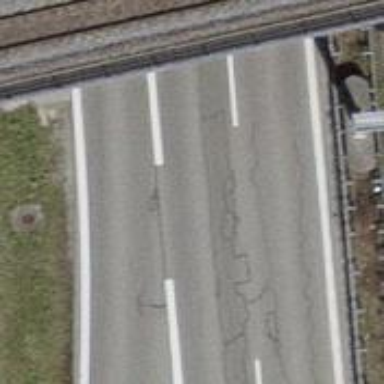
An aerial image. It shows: Asphalt motorway.